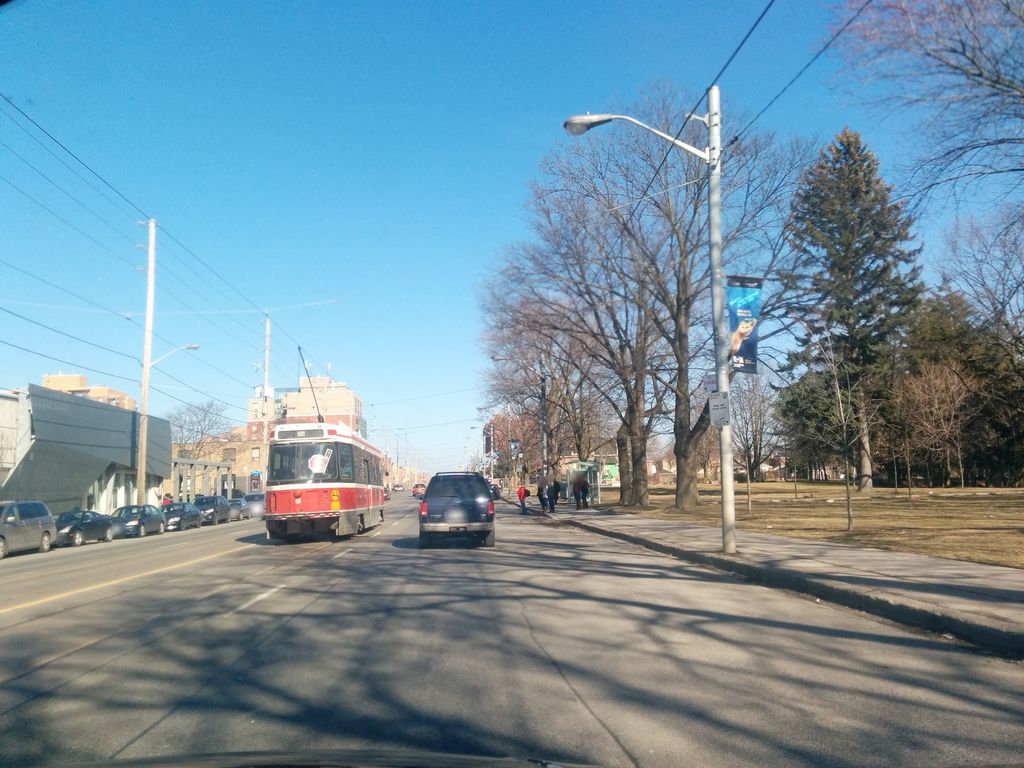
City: toronto